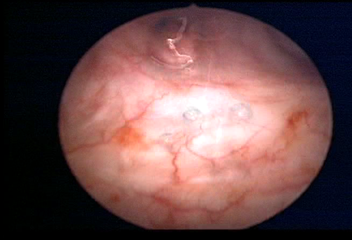
Modality: WLC
Class: Normal mucosa
Bladder cancer association: No